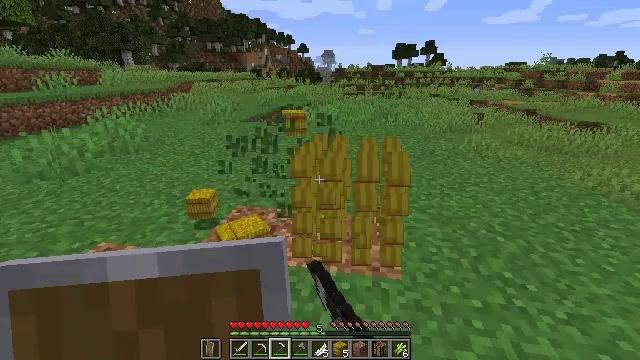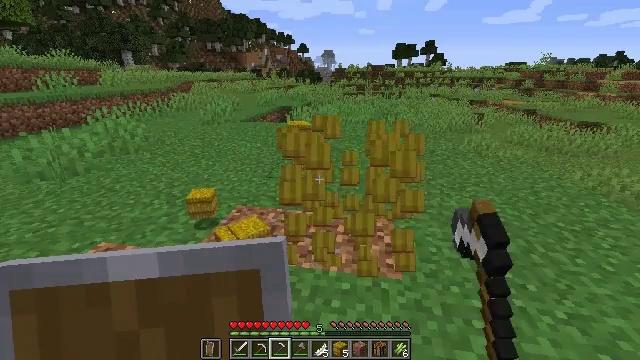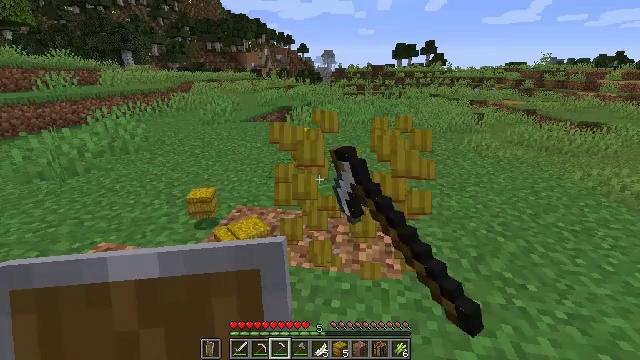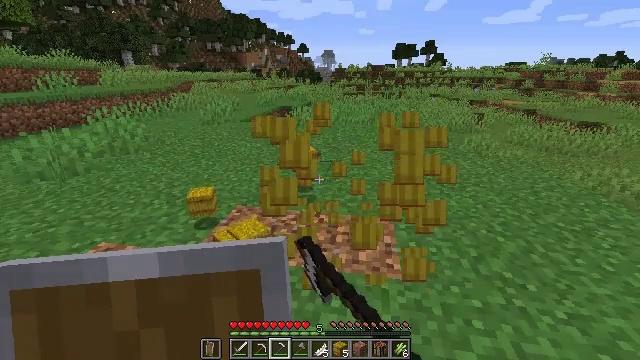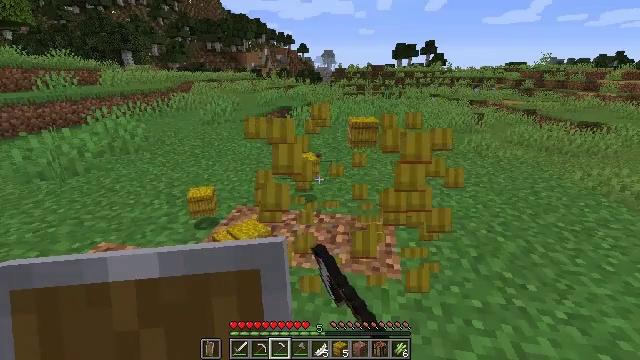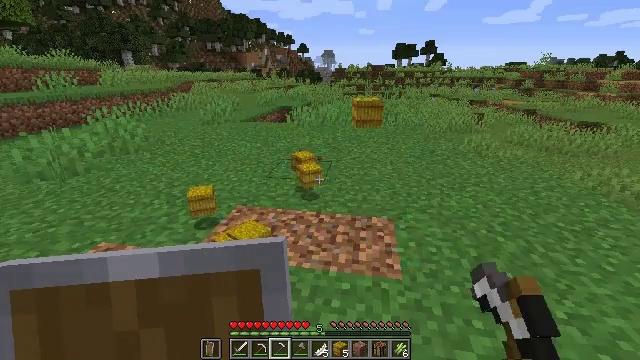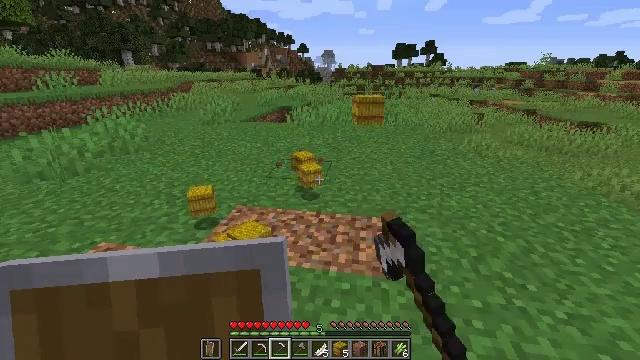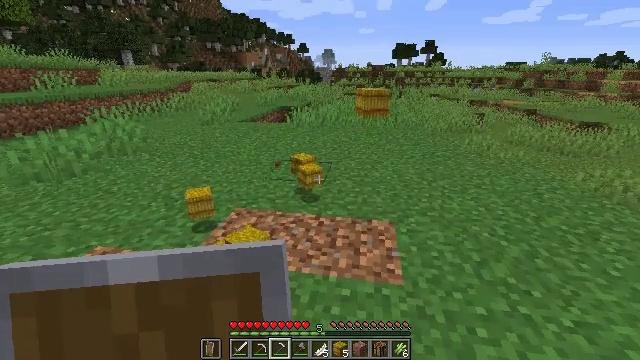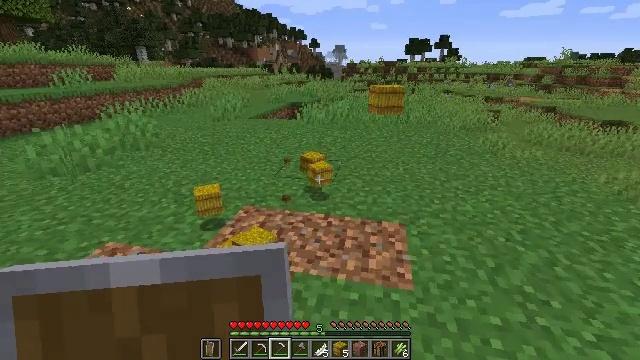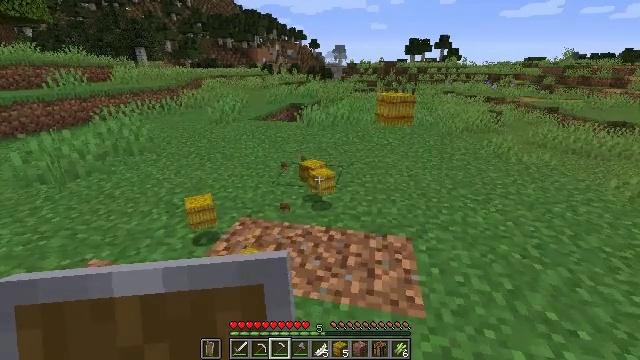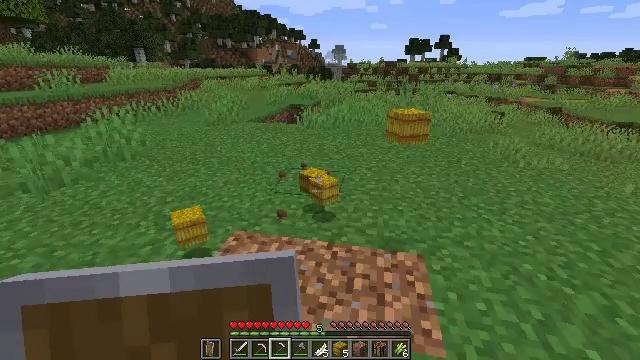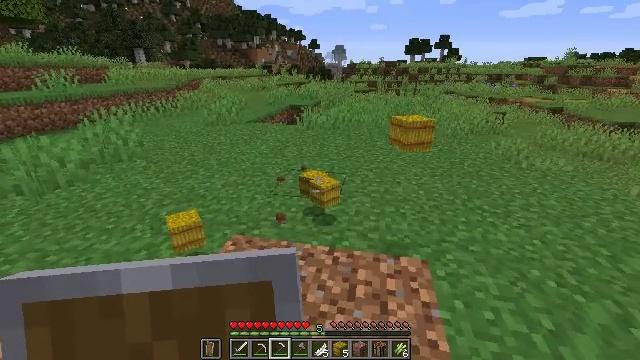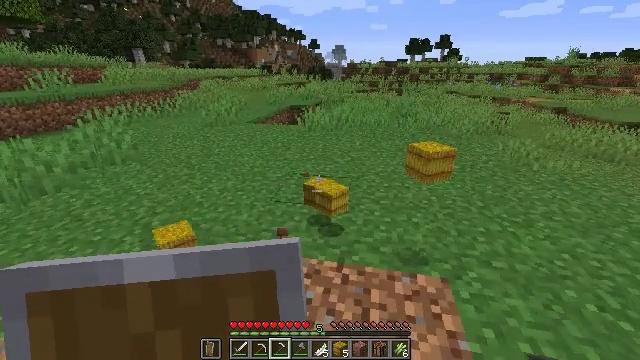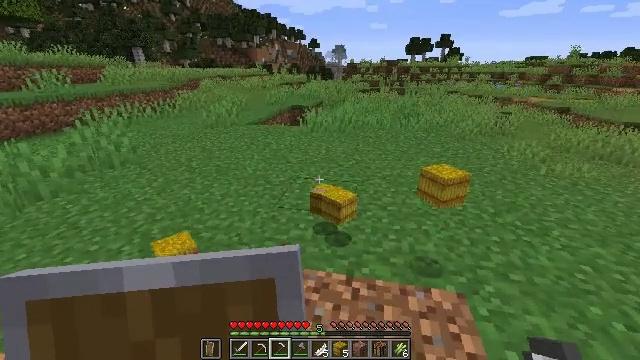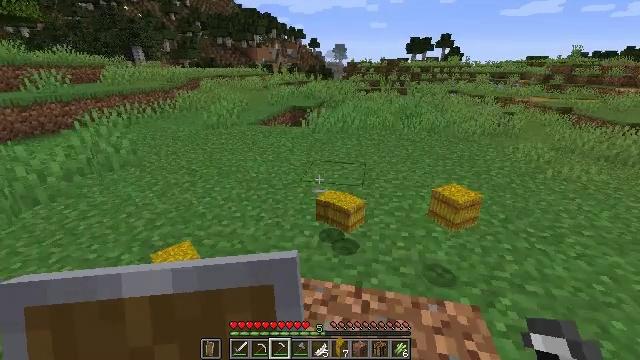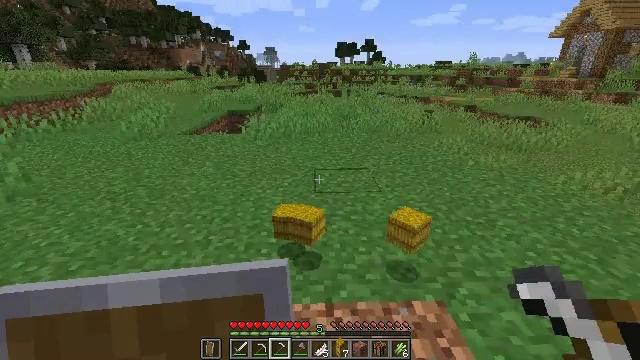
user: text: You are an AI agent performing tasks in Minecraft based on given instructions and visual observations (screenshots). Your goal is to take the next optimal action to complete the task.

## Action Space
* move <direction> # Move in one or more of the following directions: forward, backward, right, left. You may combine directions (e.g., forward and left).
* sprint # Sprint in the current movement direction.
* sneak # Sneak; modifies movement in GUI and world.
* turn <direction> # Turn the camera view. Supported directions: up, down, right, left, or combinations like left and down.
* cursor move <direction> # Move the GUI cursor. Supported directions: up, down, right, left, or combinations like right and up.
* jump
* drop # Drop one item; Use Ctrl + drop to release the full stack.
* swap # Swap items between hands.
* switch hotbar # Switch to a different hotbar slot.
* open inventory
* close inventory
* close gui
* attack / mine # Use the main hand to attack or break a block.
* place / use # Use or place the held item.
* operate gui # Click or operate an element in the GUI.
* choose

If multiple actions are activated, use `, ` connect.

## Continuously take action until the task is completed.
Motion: motion action
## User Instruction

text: Harvest hay blocks from the village.
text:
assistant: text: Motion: attack / mine
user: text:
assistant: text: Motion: attack / mine
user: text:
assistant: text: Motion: attack / mine
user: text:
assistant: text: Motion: attack / mine
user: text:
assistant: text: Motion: attack / mine
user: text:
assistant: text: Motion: attack / mine
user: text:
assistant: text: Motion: move forward, attack / mine
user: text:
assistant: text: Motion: move forward, turn left, attack / mine
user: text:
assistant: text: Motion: move forward
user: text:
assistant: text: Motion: move forward
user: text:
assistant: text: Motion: move forward
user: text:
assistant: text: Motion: move forward and move left
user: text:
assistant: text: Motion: move forward and move left
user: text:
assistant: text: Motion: move forward and move left
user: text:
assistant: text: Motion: move forward and move left, turn right
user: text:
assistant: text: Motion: move forward and move left, turn right
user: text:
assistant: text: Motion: move forward, turn right
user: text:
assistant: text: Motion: move forward, sprint, turn right
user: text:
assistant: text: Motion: move forward, sprint, turn right
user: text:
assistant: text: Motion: move forward, sprint, turn right
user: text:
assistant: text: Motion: move forward, sprint
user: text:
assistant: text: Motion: move forward, sprint
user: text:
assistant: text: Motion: move forward, sprint
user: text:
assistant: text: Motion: move forward, sprint, turn right and up
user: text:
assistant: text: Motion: move forward, sprint, turn right and up
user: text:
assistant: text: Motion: move forward, sprint, turn right
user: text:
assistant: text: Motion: move forward, sprint
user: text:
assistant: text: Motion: move forward, sprint, jump
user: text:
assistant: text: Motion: move forward, sprint, jump
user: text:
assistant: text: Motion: move forward, sprint, jump